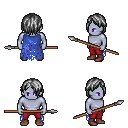
a pixel art fantasy rpg character, male body template, dark elf, purple skin, blue tattered cape, red pants, gray bangs hairstyle, brown shoes, spear, four views (front, back, left, right), 2x2 character sprite sheet, small pixel art, hard edges, no anti-aliasing